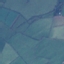
Label: Pasture